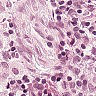
Metastatic tissue present: no